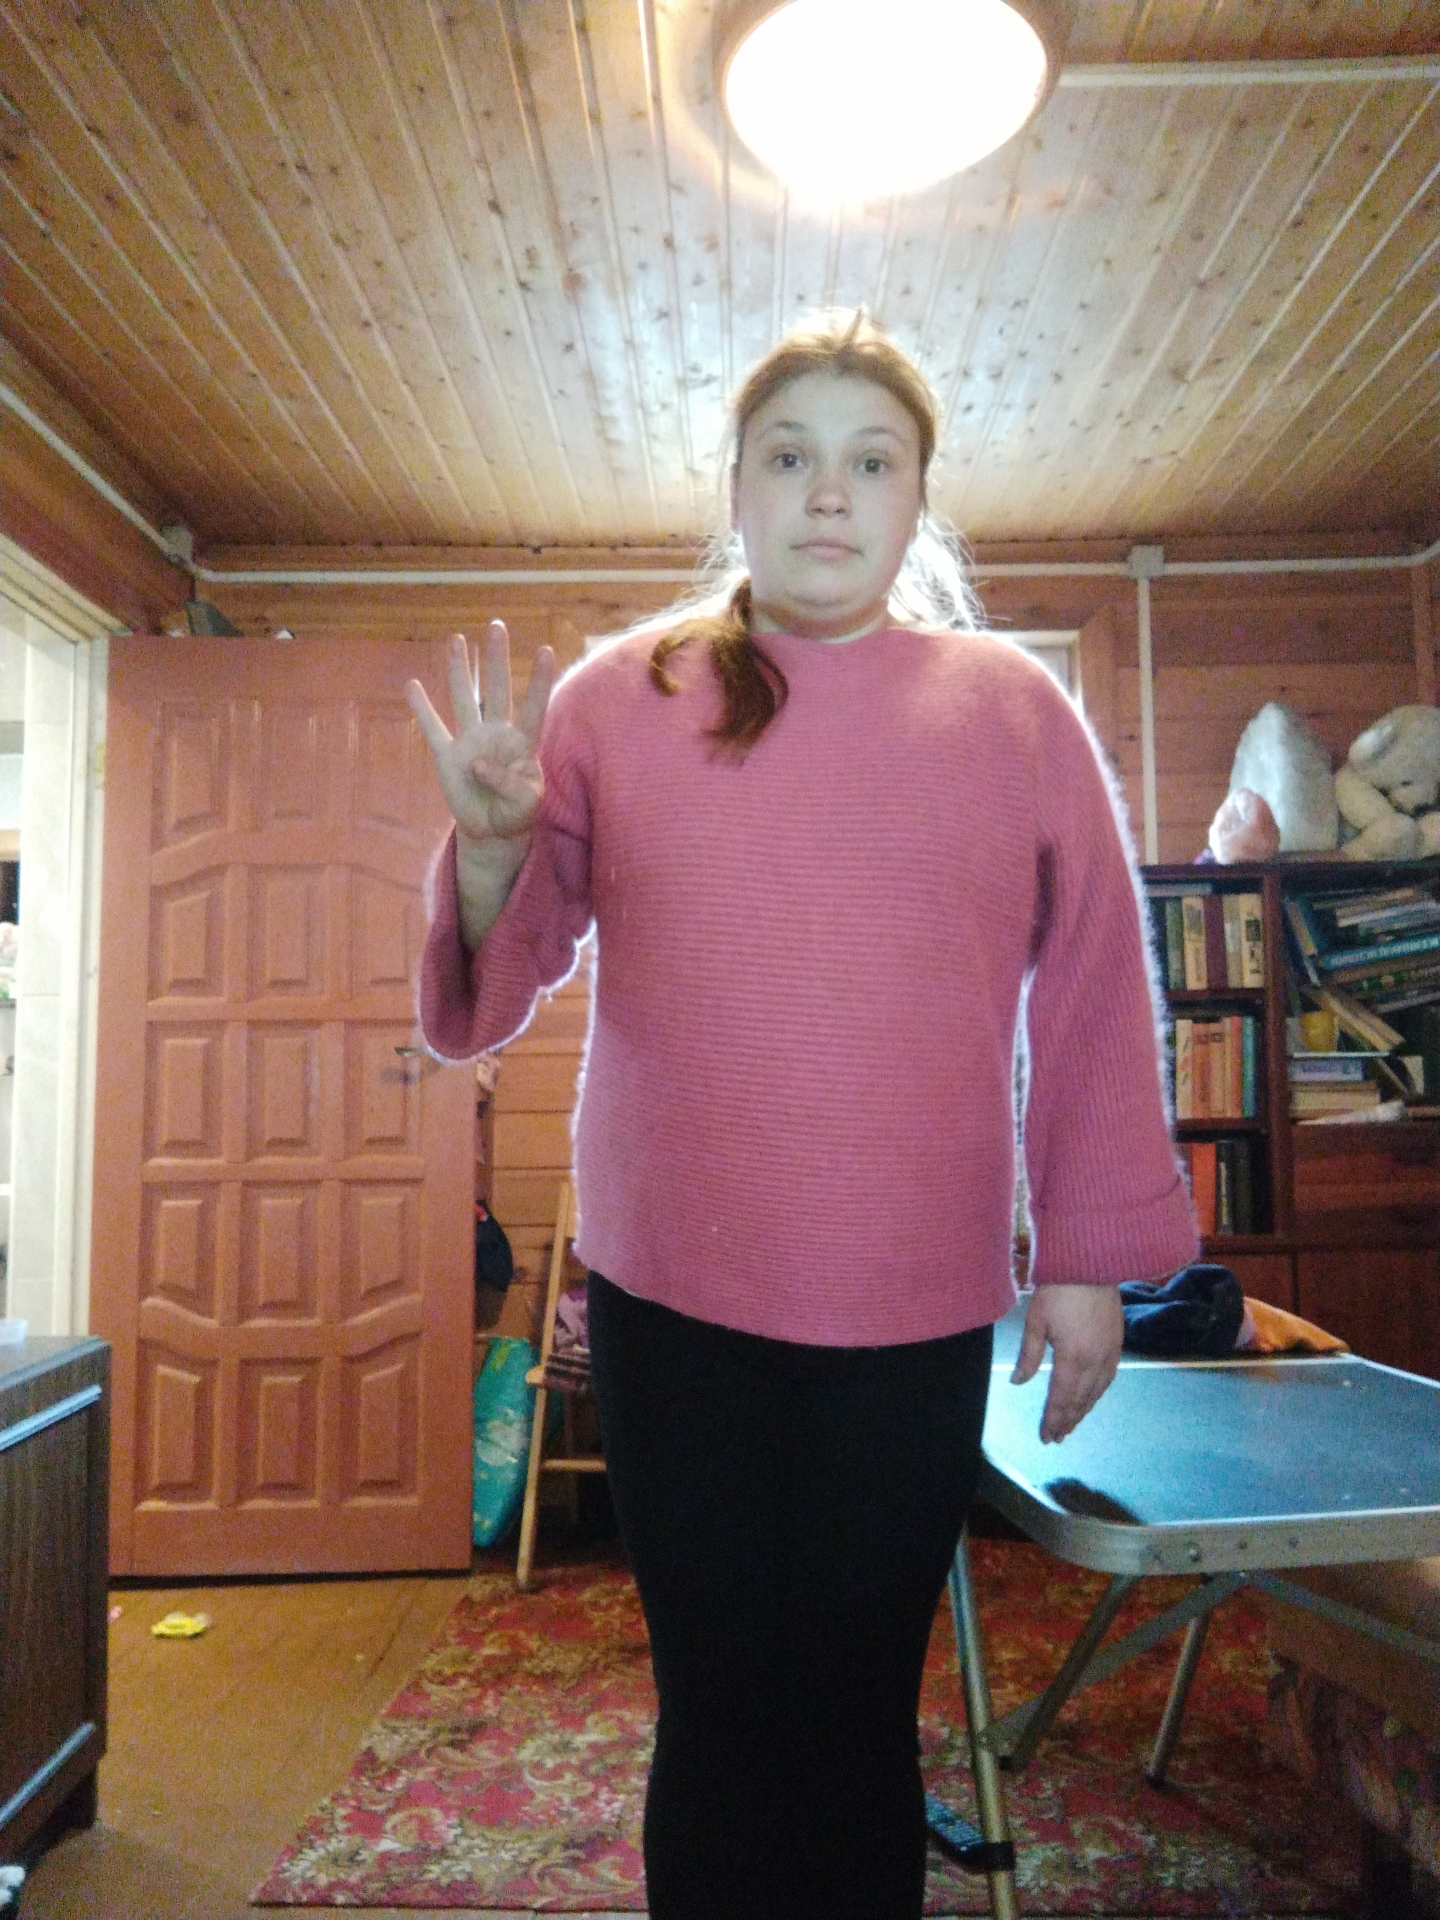
Label: noise